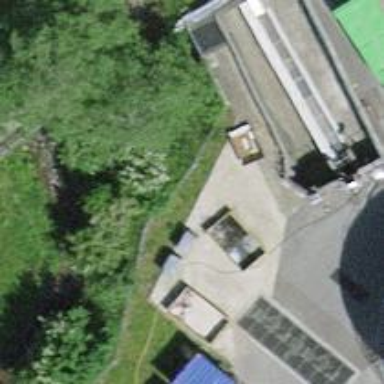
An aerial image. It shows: Image of wastewater.